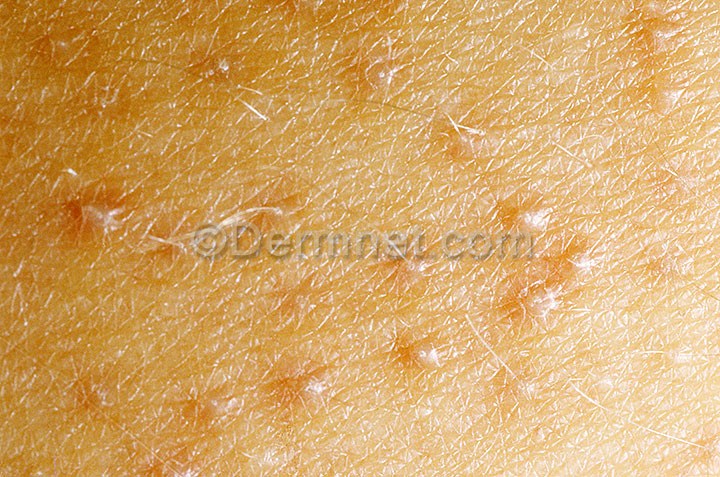
Disease: Atopic Dermatitis Photos